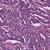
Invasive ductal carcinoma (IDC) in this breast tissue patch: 1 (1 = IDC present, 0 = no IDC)